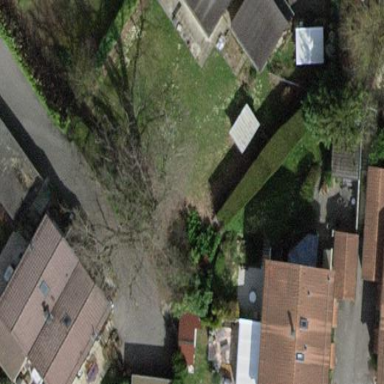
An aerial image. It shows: Garden surrounded by fence.